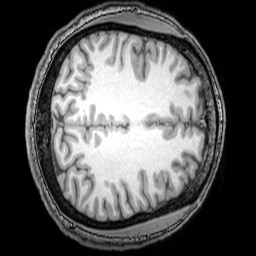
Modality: T1w
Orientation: axial
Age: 26
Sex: male
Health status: healthy
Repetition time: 0.081 s
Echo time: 0.037 s